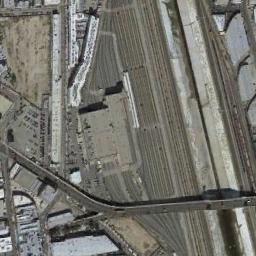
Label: railway_station